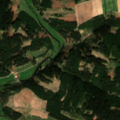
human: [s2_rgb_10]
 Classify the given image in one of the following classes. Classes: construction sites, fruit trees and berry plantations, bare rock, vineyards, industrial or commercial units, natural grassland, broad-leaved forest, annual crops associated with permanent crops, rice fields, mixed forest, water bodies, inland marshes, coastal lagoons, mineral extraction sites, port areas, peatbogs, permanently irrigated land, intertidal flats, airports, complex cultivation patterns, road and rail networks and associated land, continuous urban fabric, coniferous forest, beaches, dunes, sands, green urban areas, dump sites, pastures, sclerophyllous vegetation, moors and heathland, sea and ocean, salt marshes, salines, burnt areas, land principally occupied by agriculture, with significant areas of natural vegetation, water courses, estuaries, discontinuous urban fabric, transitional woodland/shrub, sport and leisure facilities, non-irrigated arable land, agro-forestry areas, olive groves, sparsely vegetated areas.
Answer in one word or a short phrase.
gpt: non-irrigated arable land, coniferous forest, mixed forest